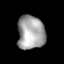
Tissue: lung
Cell type: Others
Senescence score: 0.1466
Nuclear area (px): 906
Mean DAPI intensity: 163.486